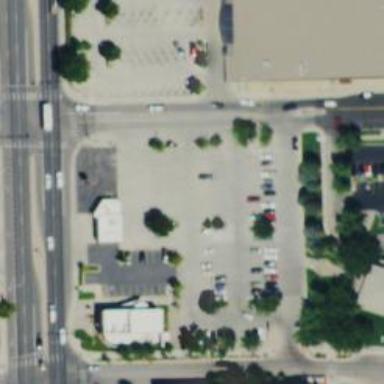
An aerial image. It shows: Parking space.